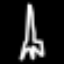
Label: fork